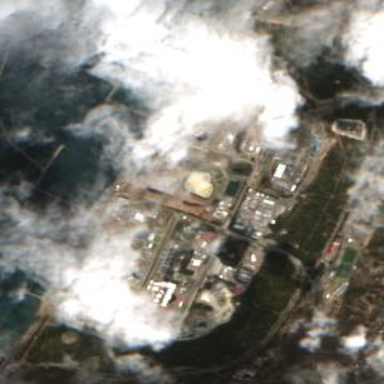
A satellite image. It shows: Nuclear power plant.